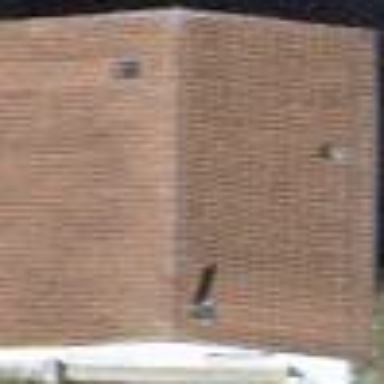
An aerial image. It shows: Building with tiled roof.